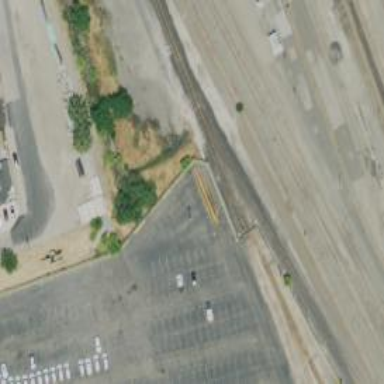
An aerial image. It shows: Railway spur service.